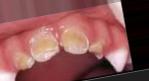
Condition: Caries